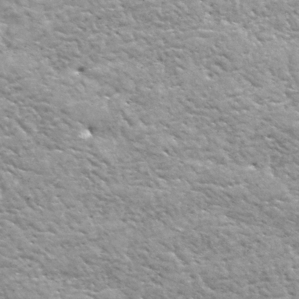
Label: frost